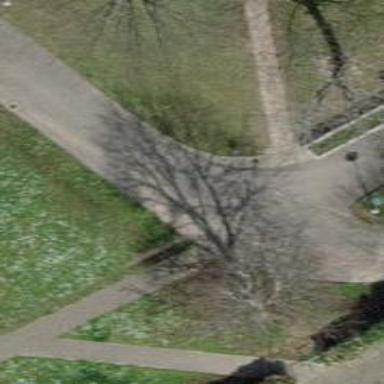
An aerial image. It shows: Road with steps.